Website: macys
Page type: billing-address
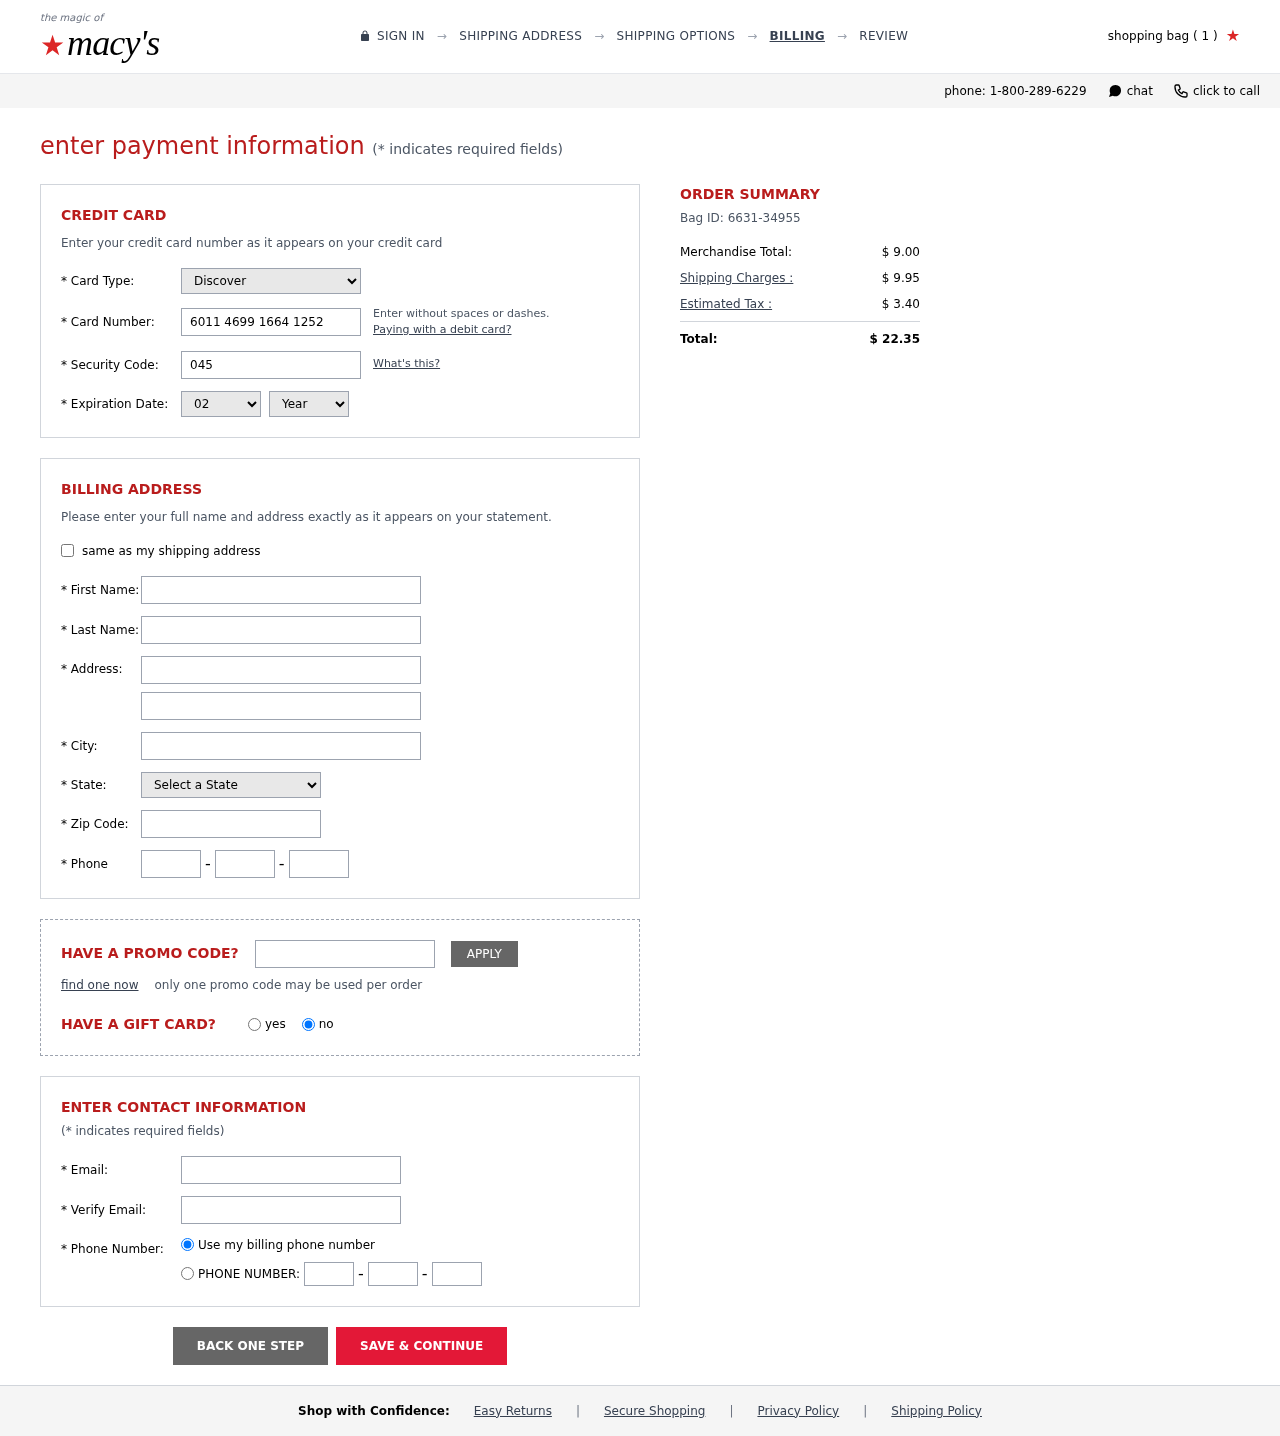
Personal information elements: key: PII_CARD_CVV
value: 045
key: PII_CARD_EXPIRY_MONTH
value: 02
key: PII_CARD_EXPIRY_YEAR
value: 27
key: PII_CARD_NUMBER
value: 6011 4699 1664 1252
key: PII_CARD_TYPE
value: Discover
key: PII_CITY
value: North Wanda
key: PII_EMAIL
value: gford@yahoo.com
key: PII_FIRSTNAME
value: Gregory
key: PII_LASTNAME
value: Ford
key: PII_PHONE_AREA
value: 246
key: PII_PHONE_PREFIX
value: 265
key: PII_PHONE_SUFFIX
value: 5531
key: PII_POSTCODE
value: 28411
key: PII_STATE_ABBR
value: NJ
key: PII_STREET
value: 021 Davis Shores Suite 913
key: PII_STREET2
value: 49897 Olson Vista Suite 898
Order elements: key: ORDER_NUM_ITEMS
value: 1
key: ORDER_ID
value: Bag ID: 6631-34955
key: ORDER_SUBTOTAL
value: $ 9.00
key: ORDER_SHIPPING_COST
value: $ 9.95
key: ORDER_TAX
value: $ 3.40
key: ORDER_TOTAL
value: $ 22.35